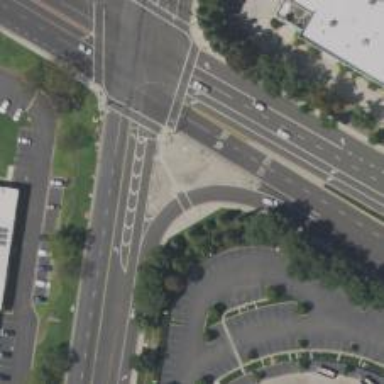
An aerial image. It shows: Secondary link road with asphalt surface.